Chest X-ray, AP view. Patient: 56 years old, sex F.
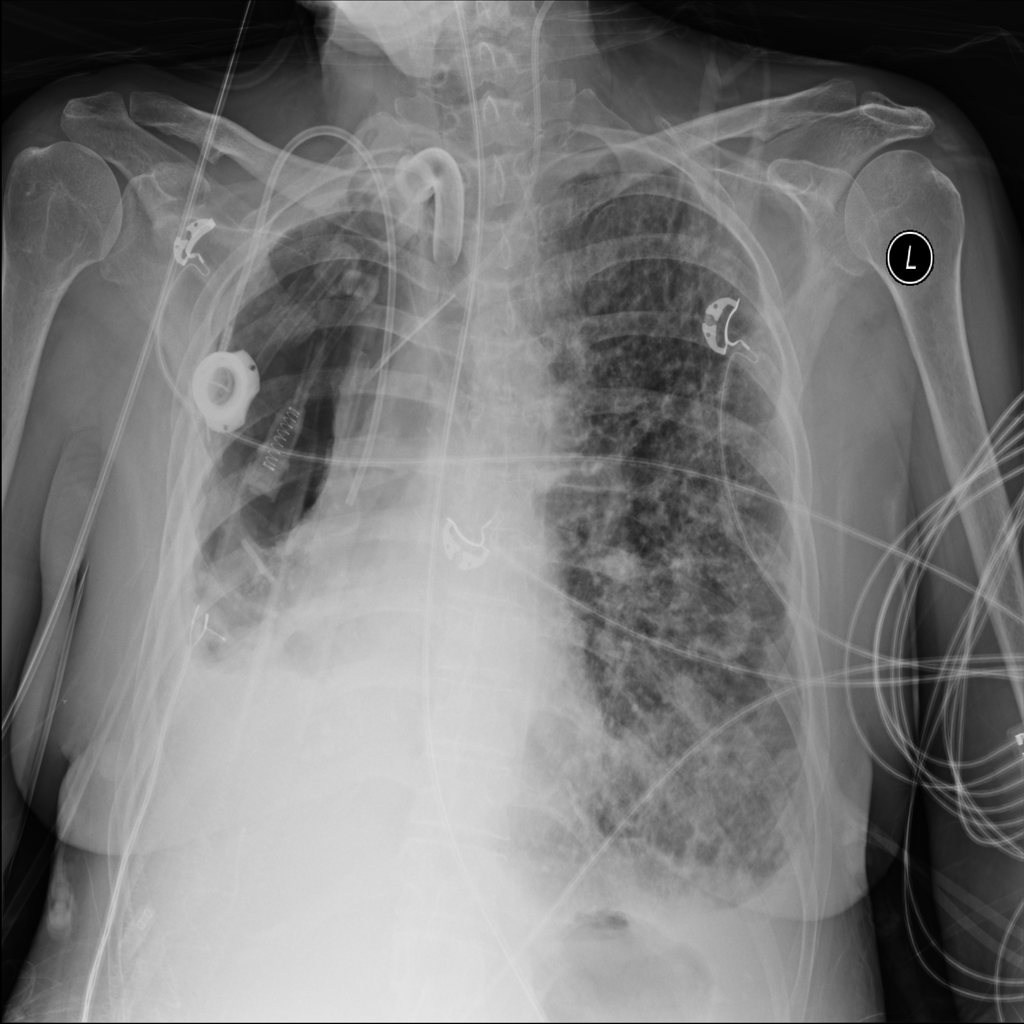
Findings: No Finding